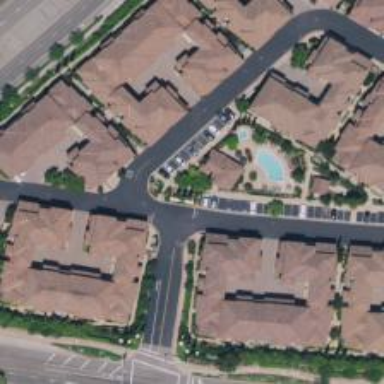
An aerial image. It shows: Living street.